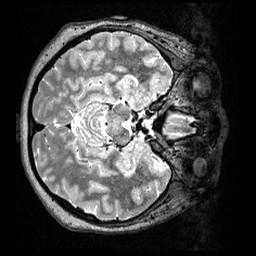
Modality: T2w
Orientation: axial
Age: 27
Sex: female
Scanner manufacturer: siemens
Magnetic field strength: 3 T
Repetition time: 3.2 s
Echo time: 0.479 s